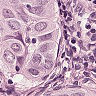
Metastatic tissue present: yes